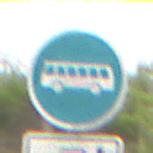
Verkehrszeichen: Busssonderstreifen
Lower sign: MehrspurigeFahrzeugeFrei11
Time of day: MorningAfternoon
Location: Outdoor (Nature)
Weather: Overcast
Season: NotSpecified
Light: Natural